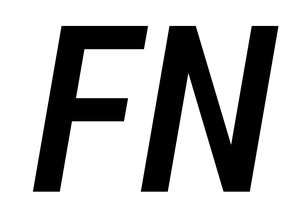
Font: Roboto-Italic_Condensed_Medium_Italic